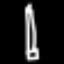
Label: pencil